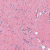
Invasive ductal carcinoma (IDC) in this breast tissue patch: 0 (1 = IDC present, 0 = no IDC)